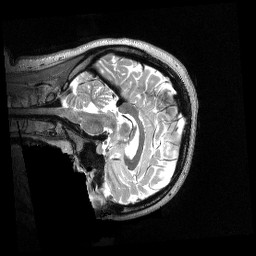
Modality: T2w
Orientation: sagittal
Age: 19
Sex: female
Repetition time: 3.2 s
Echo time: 0.563 s